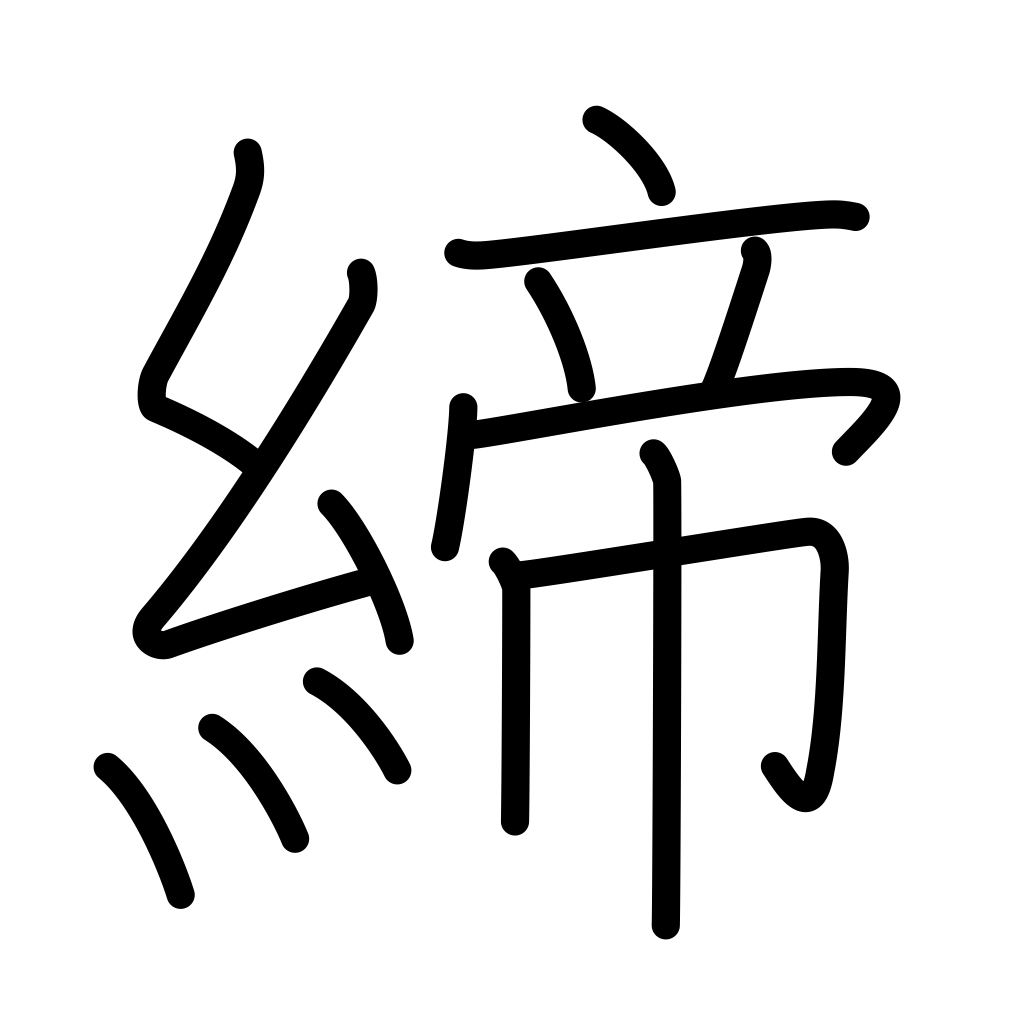
Meaning: tighten, tie, shut, lock, fasten